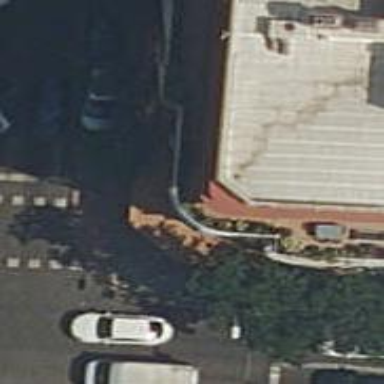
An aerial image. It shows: Café.